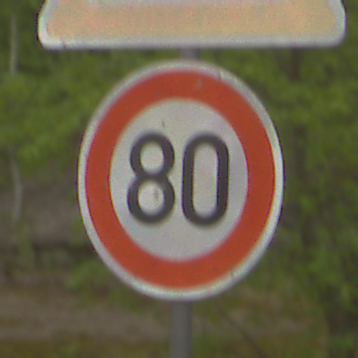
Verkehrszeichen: Geschwindigkeit80
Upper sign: Gefaelle10
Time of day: MorningAfternoon
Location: Outdoor (Nature)
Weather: Overcast
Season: NotSpecified
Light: Natural